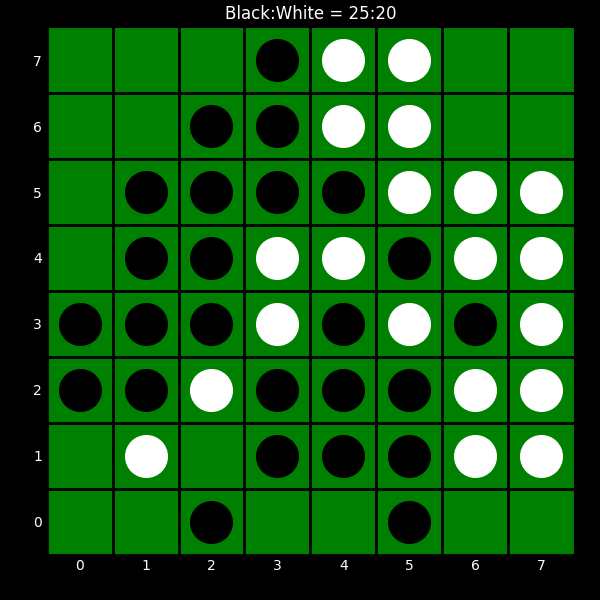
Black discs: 25
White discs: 20